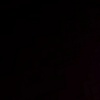
Label: space